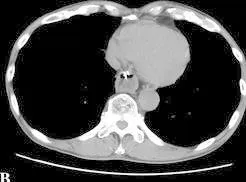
Gastrointestinal fiberscopy and CT images of the gastric tube cancer. B; The gastric tube cancer was located behind the left atrium on computed tomography, and a clip was placed for radiotherapy.
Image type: radiology (ct)